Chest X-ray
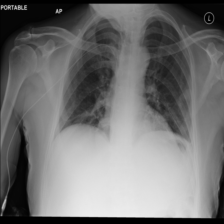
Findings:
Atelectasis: negative
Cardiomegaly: negative
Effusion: negative
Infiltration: negative
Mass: negative
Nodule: negative
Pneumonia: negative
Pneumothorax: negative
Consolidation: negative
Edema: negative
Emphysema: negative
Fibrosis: negative
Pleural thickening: negative
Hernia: negative